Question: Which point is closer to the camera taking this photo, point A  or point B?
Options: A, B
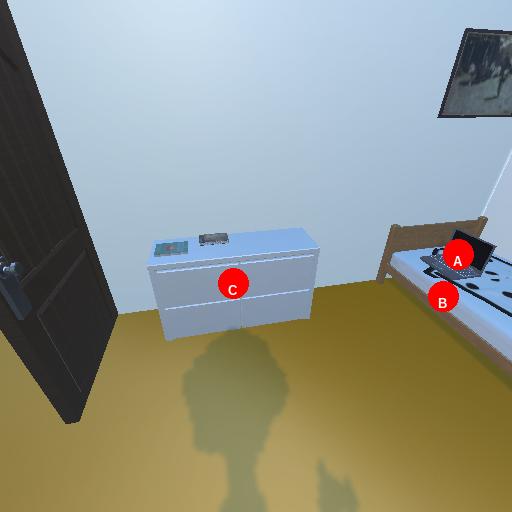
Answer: A